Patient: sex M, age 55
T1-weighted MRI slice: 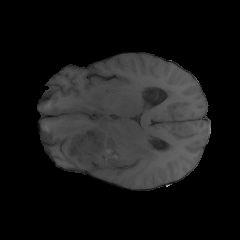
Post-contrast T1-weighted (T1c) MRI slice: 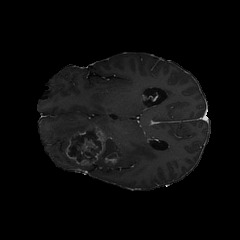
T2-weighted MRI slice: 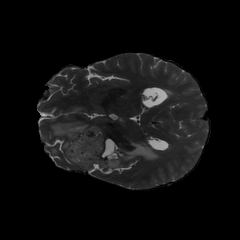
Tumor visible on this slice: yes
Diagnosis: Glioblastoma, IDH-wildtype
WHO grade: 4